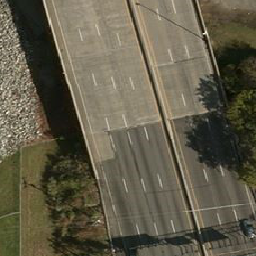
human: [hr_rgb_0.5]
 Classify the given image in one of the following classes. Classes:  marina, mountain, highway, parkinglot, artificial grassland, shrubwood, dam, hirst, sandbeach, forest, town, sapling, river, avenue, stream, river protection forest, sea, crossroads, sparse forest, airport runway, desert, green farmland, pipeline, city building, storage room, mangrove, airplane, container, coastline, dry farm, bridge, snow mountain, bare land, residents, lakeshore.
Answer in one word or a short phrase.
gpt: highway